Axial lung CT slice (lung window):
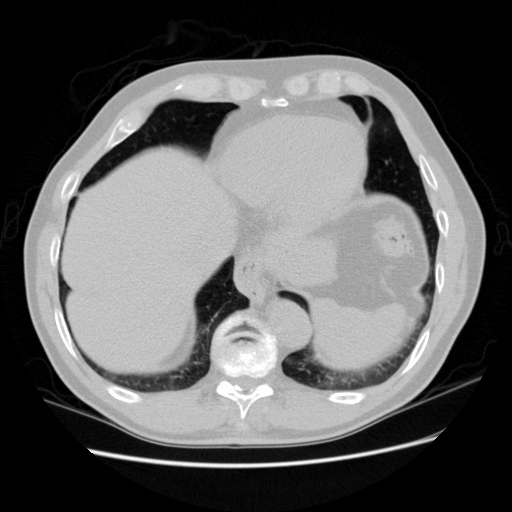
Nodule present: no